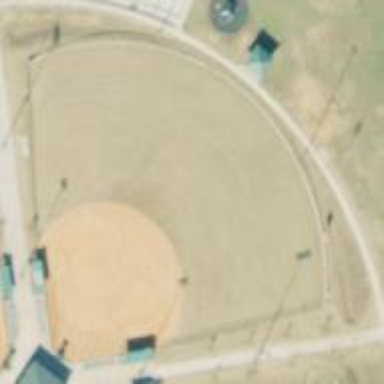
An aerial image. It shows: Baseball pitch for leisure and sports activities.